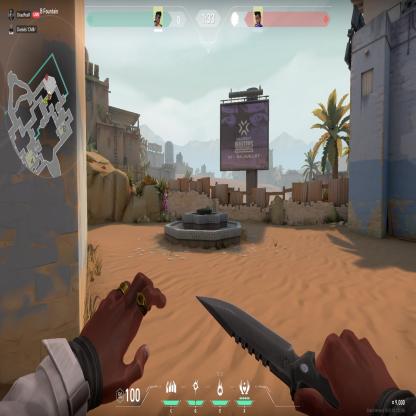
Label: enemy